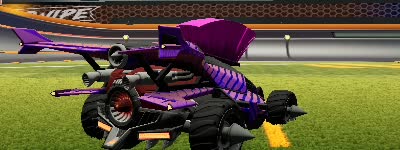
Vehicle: aftershock